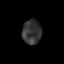
Tissue: lung
Cell type: Epithelial cells
Senescence score: 0.2134
Nuclear area (px): 457
Mean DAPI intensity: 52.179